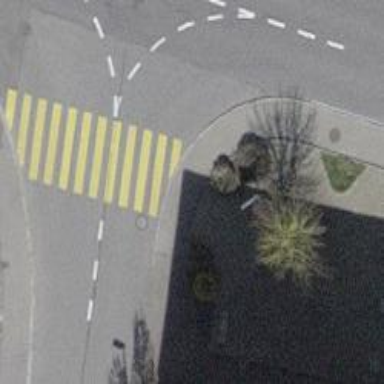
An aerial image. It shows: Sidewalk along the footway.